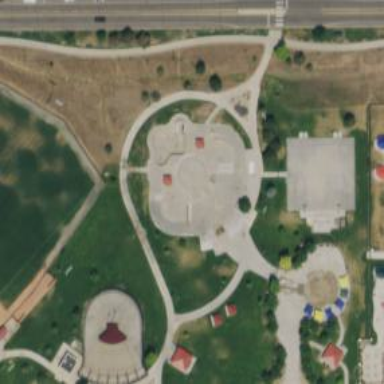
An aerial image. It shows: Concrete pitch for leisure land activities.